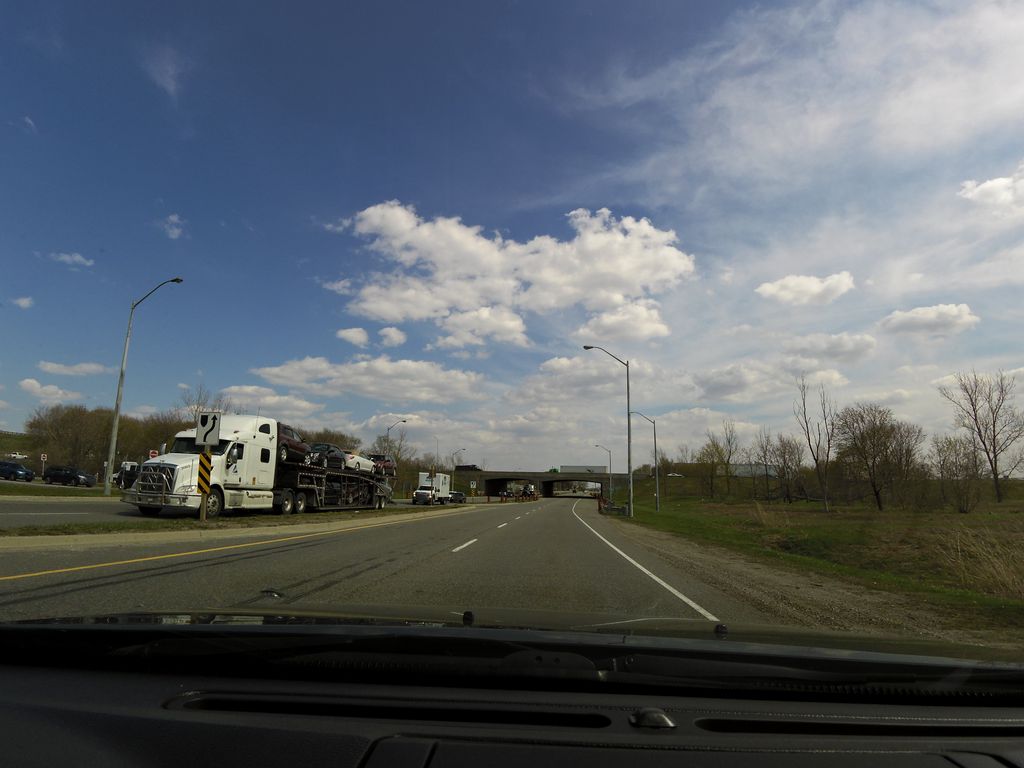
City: kitchener-waterloo